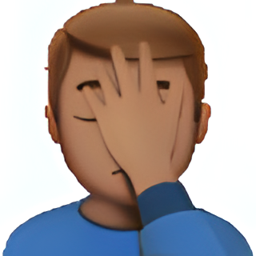
Name: man facepalming type 4
Emoji: 🤦🏽‍♂️
Group: People & Body
Sub-group: person-gesture